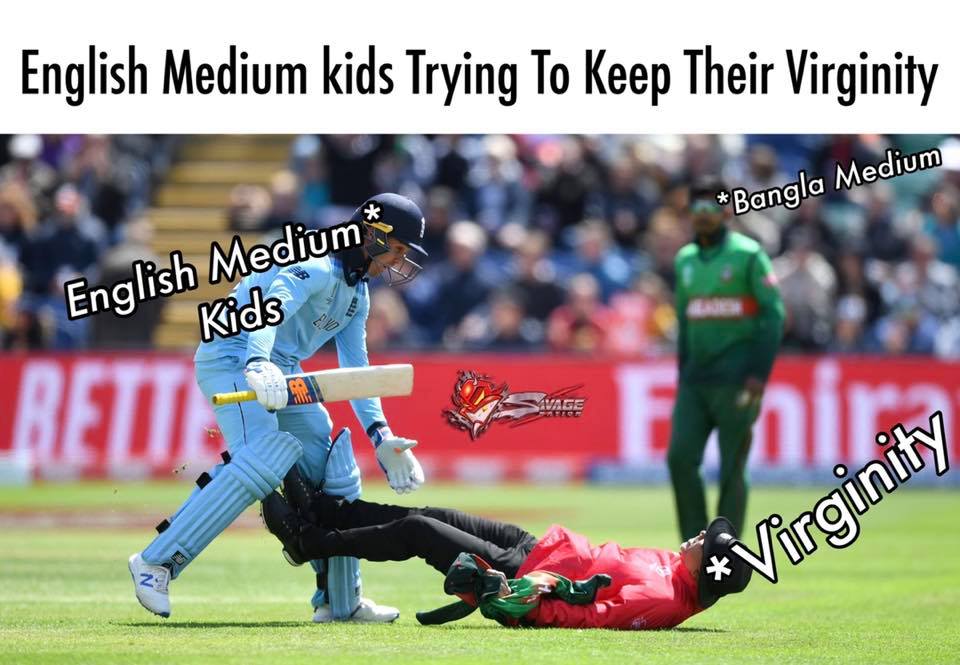
Caption: English Medium kids Trying To Keep Their Virginity     English Medium* Kids     *Bangla Medium    *Virginity
Label: hate